Question: Im having some issues localizing a danish app ive made. (The language, not the pastry)
I have set the CFBundleDevelopmentRegion to da_DK for danish in my info.plist, but the popup appearing for text input is still in english, even on phones running the danish OS.

How in Jobs name can i change this ?
The test device is a non-jailbroken iPhone 4S running iOS 5.1 with Danish as its iOS setting, and a danish itunes account associated.
I do not use .xibs for designs. all interfaces are programmed as viewcontrollers.
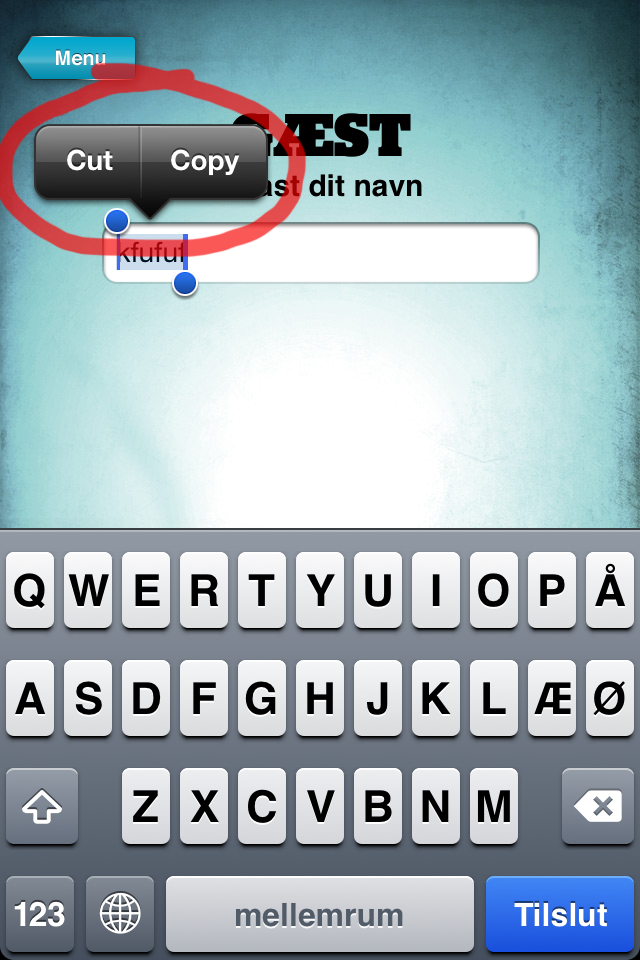
Answer: In the Xcode's file tree (Project Navigator) select your project. in the right hand pane select your project again. select Info and add your language.
<URL>
---
I created a <URL>, this is the result:
<URL>